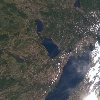
Label: land